Question: I do create a '<li>' like this.
'''
<li>
<input type="checkbox" value="<?php echo $value; ?>" id="form_friend_<?php echo $value; ?>" name="form[friend][]" />
<img id="img_friend_<?php echo $value; ?>" src="">
<label for="form_friend_<?php echo $value;?>" ><?php echo $label;?></label>
</li>
'''
How can I do the hover effect for each friend like facebook does it?
Everywhere in the cell, e.g. Allen Yee, I can activate him to send him a request. How can I realize it with my '<li>'?

in head:
'''
<script type="text/javascript">
var lis = document.getElementsByTagName('li');
for( var i = 0, l = lis.length; i < l; i++ ) {
lis[i].onclick = function() {
var c = this.getElementsByTagName('input')[0];
if ( c.checked )
c.checked = false;
else
c.checked = true;
};
}
<script>
'''
in body:
'''
<li >
<input type="checkbox" value="1" id="form_friend_1" name="form[friend][]" />
<img id="img_friend_1" src=""> <label for="form_friend_1" >My name</label>
</li>
'''
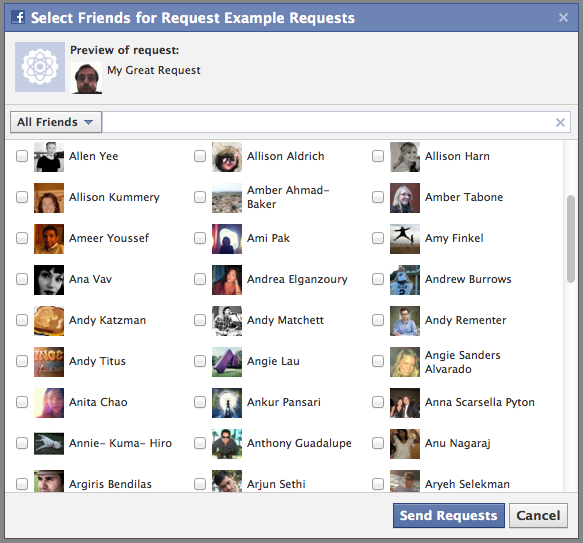
Answer: if you want all the content inside the 'li' to trigger the 'checkbox' to be selected, You should put all the content inside the 'label' element.
'''
<li>
<label for="form_friend_<?php echo $value;?>" >
<input type="checkbox" value="<?php echo $value; ?>" id="form_friend_<?php echo $value; ?>" name="form[friend][]" />
<img id="img_friend_<?php echo $value; ?>" src="">
<?php echo $label;?>
</label>
</li>
'''
In this case you don't even need the 'for' attribute on the 'label', because the 'label' will apply to any form control ('input', 'select', etc.) that is inside it.
If you want to change the style of the elements inside the 'li' when it's hovered, you could use a <URL> called ':hover'
For instance:
'''
li:hover {
background: #000;
}
'''
It would change the background of the 'li' element when it's hovered.
## UPDATE
As the framework you're using doesn't allow you to wrap all 'li''s content in the 'label' element, I'd suggest you a solution with javascript.
Here's a simple example:
'''
window.onload = function() {
var lis = document.getElementsByTagName('li');
for( var i = 0, l = lis.length; i < l; i++ ) {
lis[i].onclick = function(e) {
e = e || window.event;
var el = e.target || e.srcElement;
if ( el.nodeName == 'INPUT' ) return;
var c = this.getElementsByTagName('input')[0];
if ( c.checked ) {
c.checked = false;
this.style.background = 'white';
} else {
c.checked = true;
this.style.background = 'blue';
}
return false;
};
}
}
'''
The code above will take a list of all 'li' elements that, when clicked, will get the first 'input' tag inside of it and verify if it's checked, if so, it'll be unchecked, otherwise it will be checked. Also, it sets a background color for each case.
This script is simulating how an 'input' of type 'checkbox' would behave if it were wrapped in a 'label' element.
## UPDATE 2
As you noted in your comment bellow, the 'checkbox' isn't working properly. It's because there's occurring a <URL> in Stackoverflow with deep explanation of what it is.
I updated the snippet above in order to correct the 'checkbox' functionality.
See <URL>.
Hope it helps.